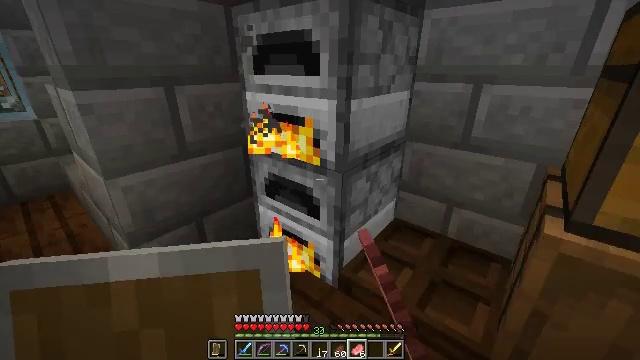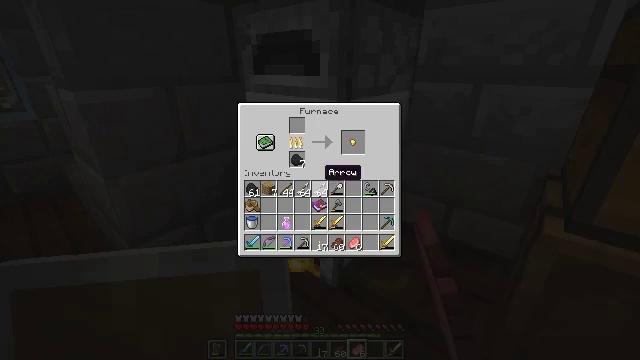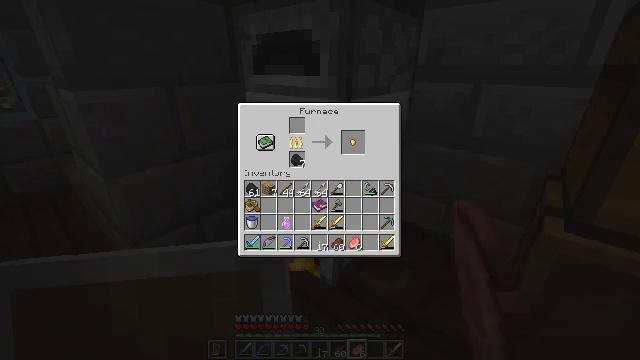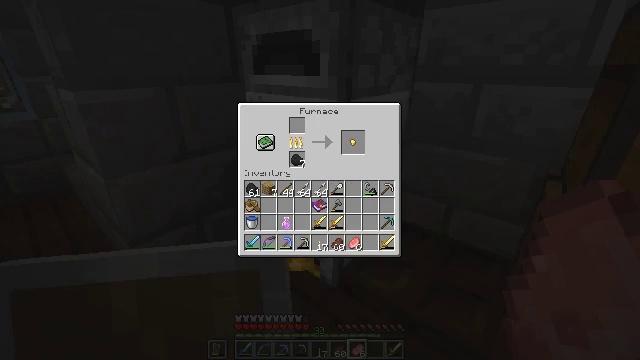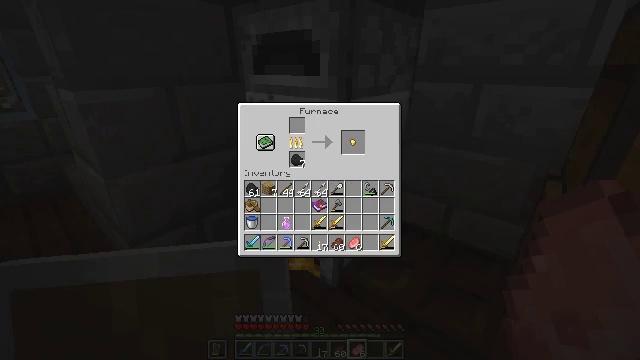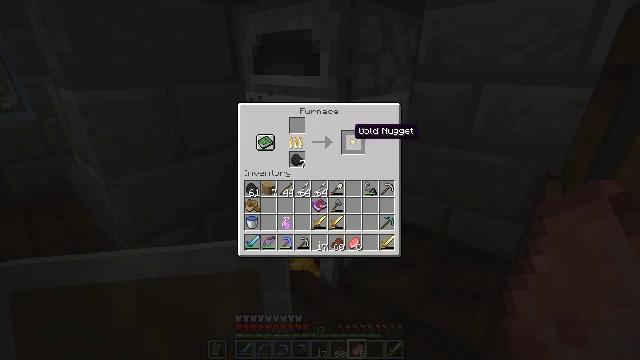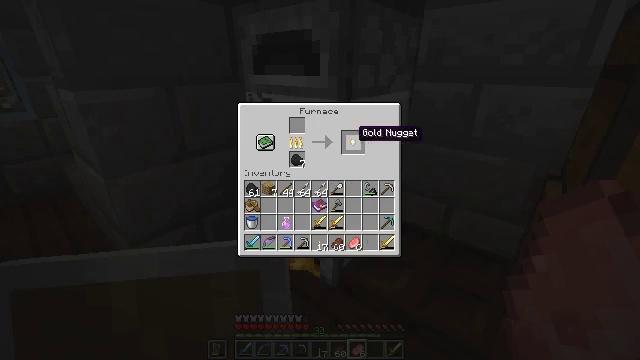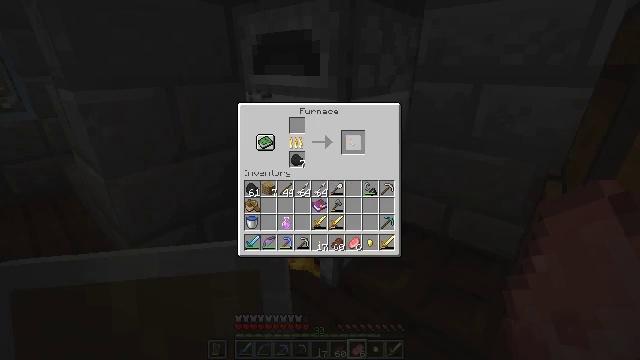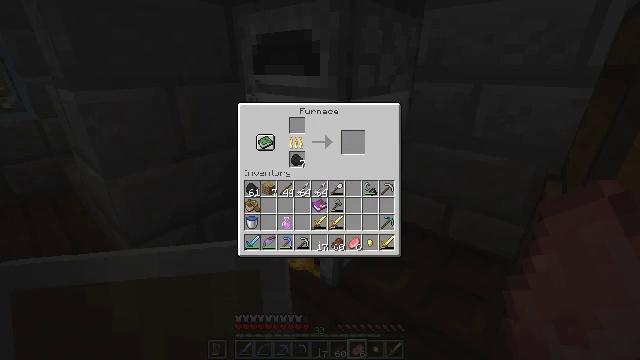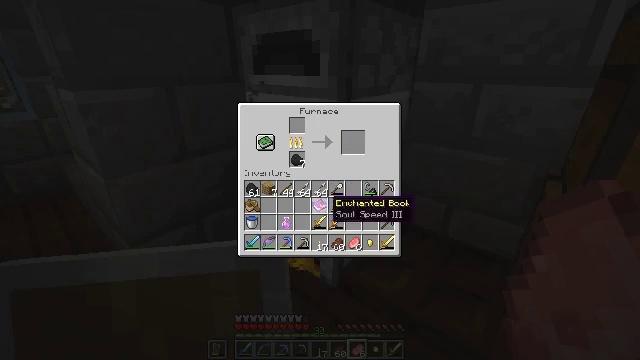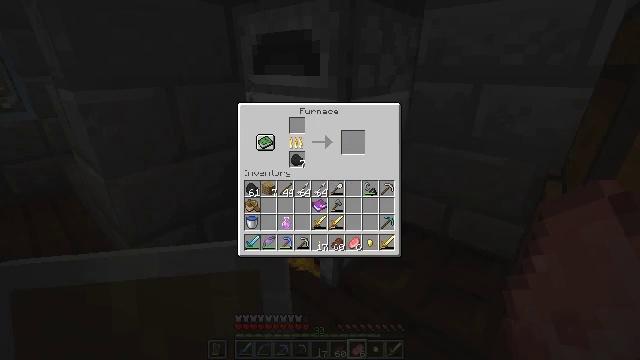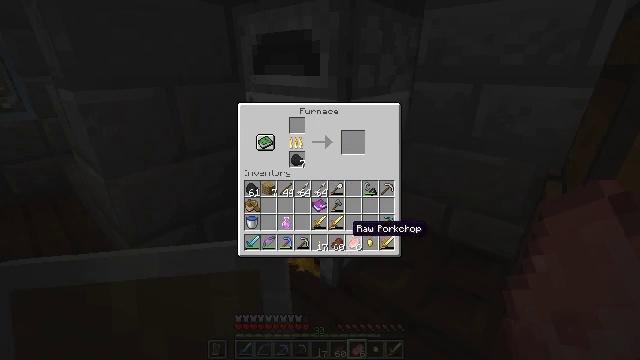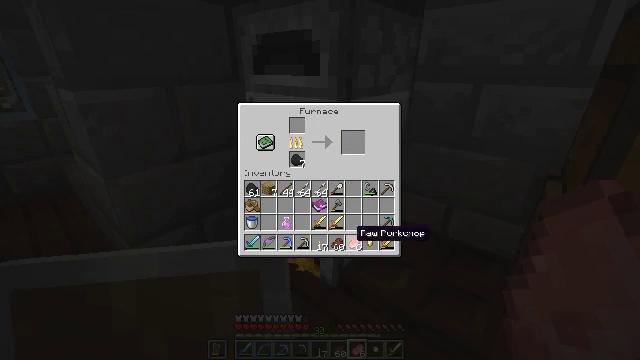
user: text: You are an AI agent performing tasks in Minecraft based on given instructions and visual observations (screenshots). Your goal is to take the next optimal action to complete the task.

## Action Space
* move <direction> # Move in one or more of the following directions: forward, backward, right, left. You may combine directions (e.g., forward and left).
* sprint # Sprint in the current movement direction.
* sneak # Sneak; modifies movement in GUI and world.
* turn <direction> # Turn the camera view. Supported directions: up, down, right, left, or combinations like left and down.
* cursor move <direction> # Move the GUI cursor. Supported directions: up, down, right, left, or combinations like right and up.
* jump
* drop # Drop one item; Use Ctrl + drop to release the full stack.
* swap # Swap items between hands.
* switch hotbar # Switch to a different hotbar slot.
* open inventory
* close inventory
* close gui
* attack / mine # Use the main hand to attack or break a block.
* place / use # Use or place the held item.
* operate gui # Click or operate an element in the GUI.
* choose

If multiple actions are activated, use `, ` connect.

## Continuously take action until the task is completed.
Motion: motion action
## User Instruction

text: craft item air
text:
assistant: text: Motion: open gui
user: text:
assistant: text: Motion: no_op
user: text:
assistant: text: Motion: cursor move right and up
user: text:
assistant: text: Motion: sneak, cursor move up
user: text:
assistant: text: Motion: sneak
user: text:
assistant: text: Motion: sneak
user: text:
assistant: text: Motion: sneak, operate gui
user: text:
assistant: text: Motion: sneak, cursor move down
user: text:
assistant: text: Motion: sneak, cursor move left and down
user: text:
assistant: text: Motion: sneak, cursor move right and down
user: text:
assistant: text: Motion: sneak, cursor move right
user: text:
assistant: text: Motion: sneak
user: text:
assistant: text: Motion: sneak, operate gui